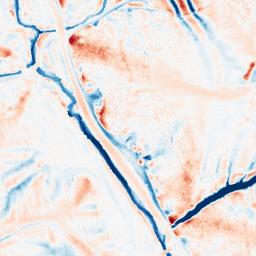
Category: edge_preserving
Decomposition family: median
Decomposition parameters: size: 21
Upsampling method: quadratic
Upsampling parameters: scale: 8
Upsampling scale: 8